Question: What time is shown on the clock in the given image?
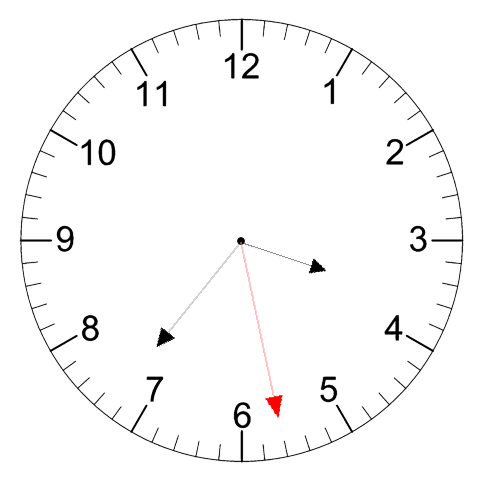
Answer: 03:36:28